【题型】填空题　【知识点】解析几何　【难度】hard
已知 $P(x,y)$ 是曲线 $y^2 - 16x^2 = 1 (y > 0)$ 上的动点，则 $\dfrac{2x + y}{\sqrt{x^2 + y^2}}$ 的取值范围是 \underline{\hspace{1cm}}.
【解答】
\noindent 【答案】$\left( \dfrac{2\sqrt{17}}{17}, \dfrac{6\sqrt{17}}{17} \right)$

\vspace{1em}

\noindent 【知识点】已知方程求双曲线的渐近线、求点到直线的距离、求平面两点间的距离、已知两角的正、余弦，求和、差角的正切

\vspace{1em}

\noindent 【分析】利用点到直线距离公式及点到点的距离公式，将问题转化成 $\dfrac{2x + y}{\sqrt{x^2 + y^2}} = \sqrt{5} \sin \angle POH$，进而求出 $y = -2x$ 与 $y = -4x$，$y = 4x$ 的夹角的正弦值，即可求出结果.

\vspace{1em}

\noindent 【详解】如图，直线 $l$ 为 $2x + y = 0$，作 $PH \perp l$ 于 $H$，则 $PH = \dfrac{|2x + y|}{\sqrt{5}}$，

\noindent $P(x,y)$ 是双曲线 $y^2 - 16x^2 = 1 (y > 0)$ 上的动点，双曲线的渐近线方程为 $y = \pm 4x$，

\noindent 所以 $y^2 - 16x^2 = 1 (y > 0)$ 的图象在直线 $l$ 图象的上方，得到 $PH = \dfrac{|2x + y|}{\sqrt{5}} = \dfrac{2x + y}{\sqrt{5}}$，

\noindent 又 $|PO| = \sqrt{x^2 + y^2}$，所以 $\dfrac{2x + y}{\sqrt{x^2 + y^2}} = \dfrac{\sqrt{5} |PH|}{|PO|} = \sqrt{5} \sin \angle POH$，

\noindent 设直线 $y = -4x$ 与 $y = -2x$ 的倾斜角分别为 $\alpha, \beta$，易知 $\tan \alpha = -4, \tan \beta = -2$，

\noindent 则 $\tan(\beta - \alpha) = \dfrac{-2 + 4}{1 + 8} = \dfrac{2}{9}$，所以 $\sin(\beta - \alpha) = \dfrac{2}{\sqrt{85}}$，

\noindent 设设直线 $y = 4x$ 的倾斜角分别为 $\theta$，易知 $\tan \theta = 4$，

\noindent 则 $\tan(\beta - \theta) = \dfrac{-2 - 4}{1 - 8} = \dfrac{6}{7}$，所以 $\sin(\beta - \theta) = \dfrac{6}{\sqrt{85}}$，

\noindent 所以 $\dfrac{2x + y}{\sqrt{x^2 + y^2}}$ 的取值范围是 $\left( \dfrac{2\sqrt{17}}{17}, \dfrac{6\sqrt{17}}{17} \right)$，

\noindent 故答案为：$\left( \dfrac{2\sqrt{17}}{17}, \dfrac{6\sqrt{17}}{17} \right)$.

\vspace{1em}

\noindent 【点睛】关键点点睛：本题的关键在于利用点到线和点到点的距离公式，将问题转化成 $\dfrac{2x + y}{\sqrt{x^2 + y^2}} = \sqrt{5} \sin \angle POH$，再求出双曲线的渐近线方程与直线 $y = -2x$ 的夹角的正弦值，即可解决问题.

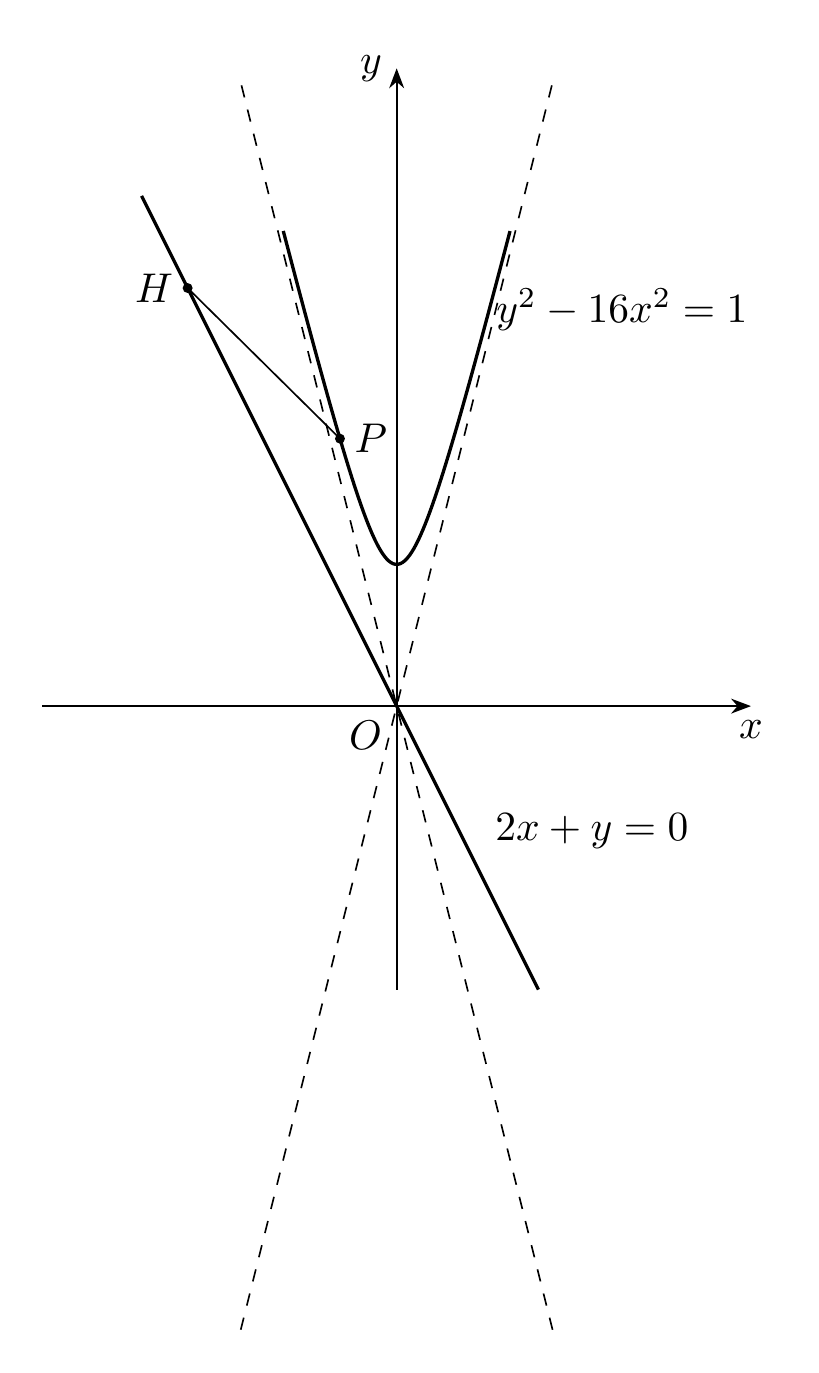